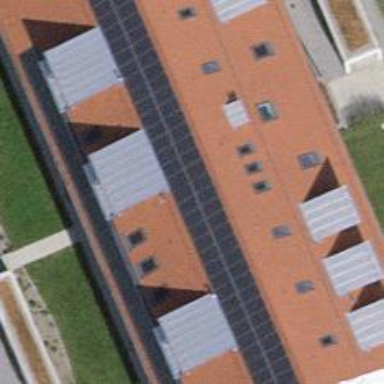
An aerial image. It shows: Solar power generator with photovoltaic panels.